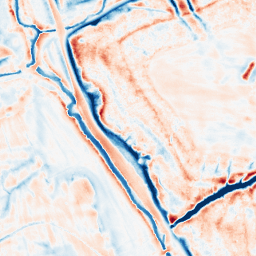
Category: edge_preserving
Decomposition family: bilateral
Decomposition parameters: d: 21
sigma_color: 100
sigma_space: 75
Upsampling method: sinc_hamming
Upsampling parameters: scale: 4
kernel_size: 8
Upsampling scale: 4